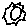
Label: sun